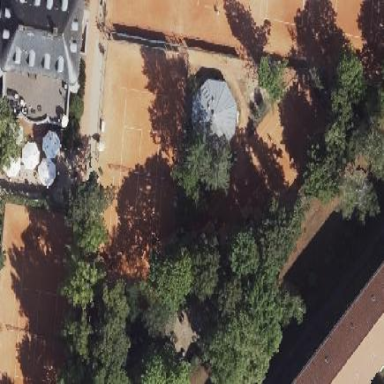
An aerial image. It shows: Clay tennis court on the leisure land pitch.